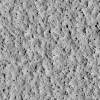
Atmospheric dust classification: not_dusty